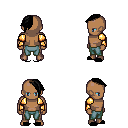
a pixel art fantasy rpg character, male body template, human, dark skin, gold arm armor, teal pants, black long mohawk hairstyle, black slippers, four views (front, back, left, right), 2x2 character sprite sheet, small pixel art, hard edges, no anti-aliasing